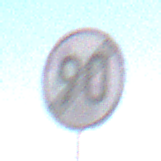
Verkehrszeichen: EndeGeschwindigkeit90
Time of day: MorningAfternoon
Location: Outdoor (Nature)
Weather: Clear
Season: NotSpecified
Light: Natural